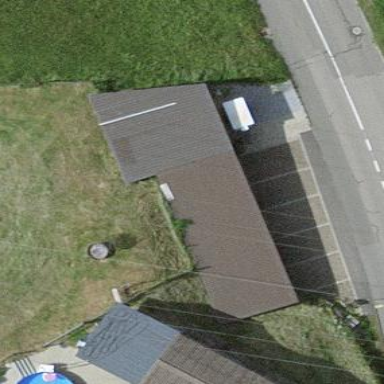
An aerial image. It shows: Shed building.